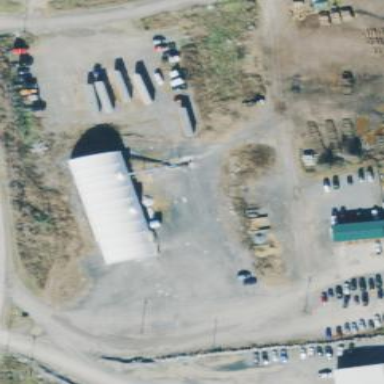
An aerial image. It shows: Warehouse building.